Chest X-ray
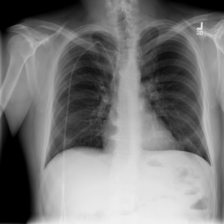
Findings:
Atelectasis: negative
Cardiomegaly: negative
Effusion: negative
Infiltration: negative
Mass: negative
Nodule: negative
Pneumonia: negative
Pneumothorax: negative
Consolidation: negative
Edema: negative
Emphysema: negative
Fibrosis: negative
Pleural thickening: negative
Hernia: negative